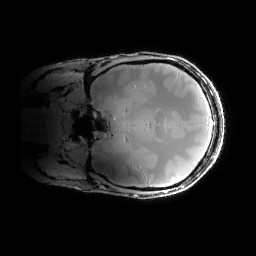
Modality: PDw
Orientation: coronal
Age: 26
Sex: female
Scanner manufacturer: siemens
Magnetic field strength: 6.98 T
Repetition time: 1.3 s
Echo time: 0.00231 s